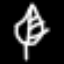
Label: leaf